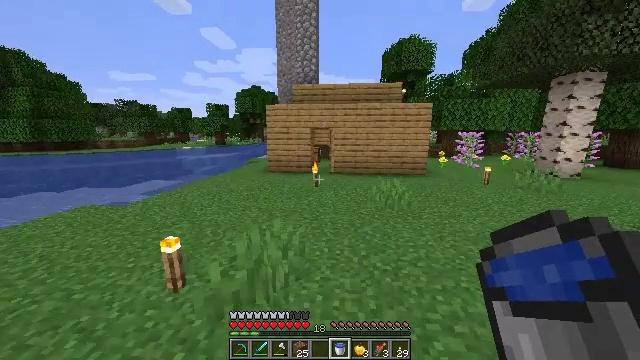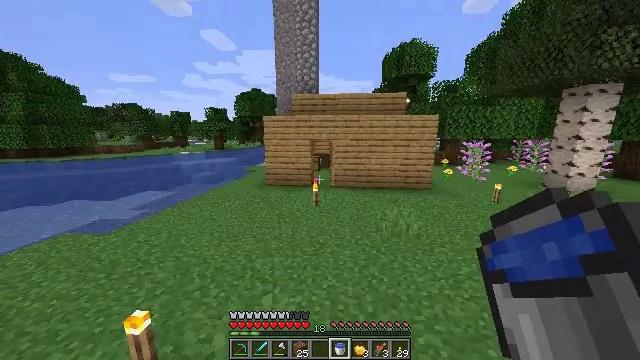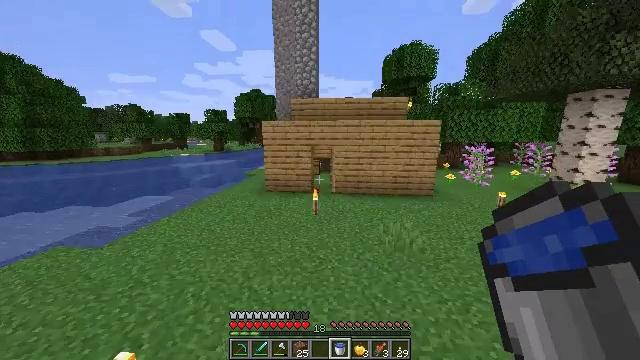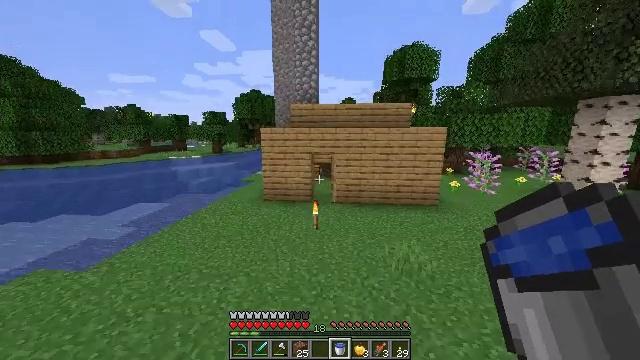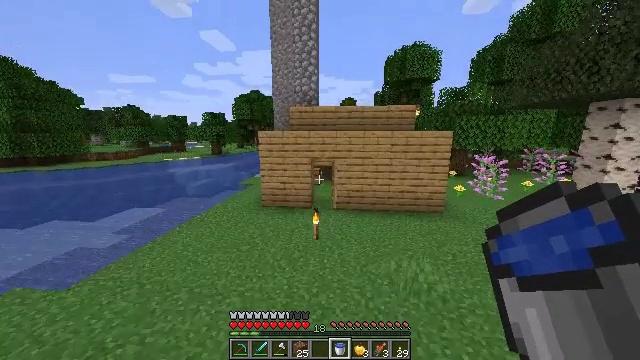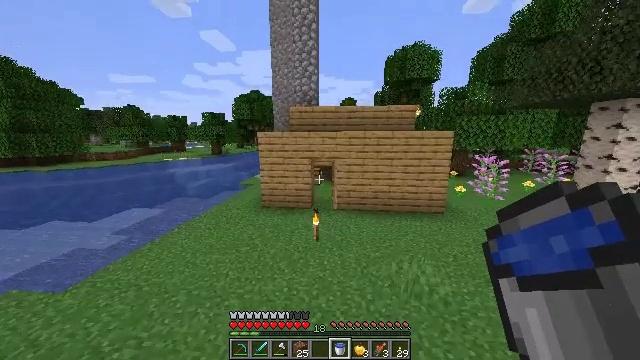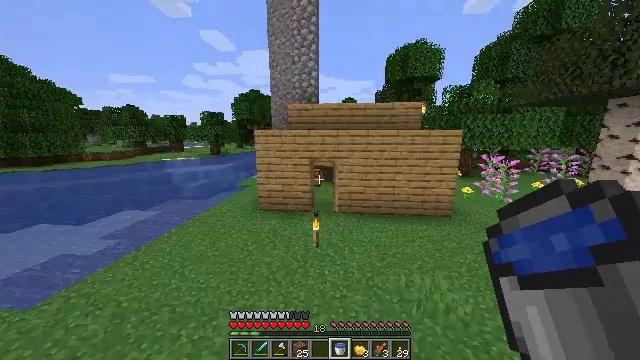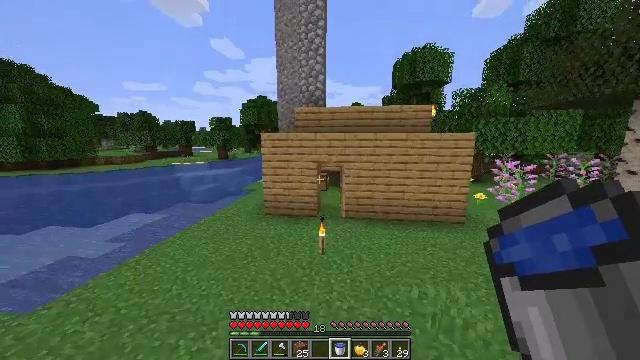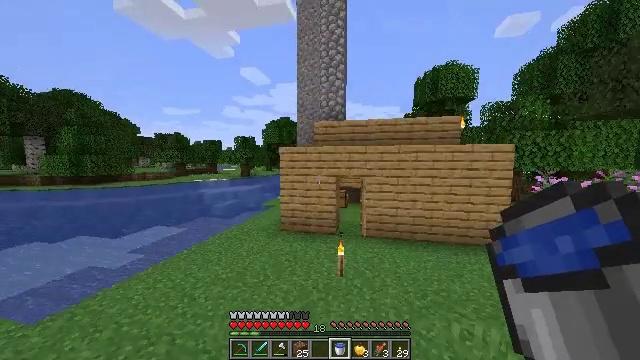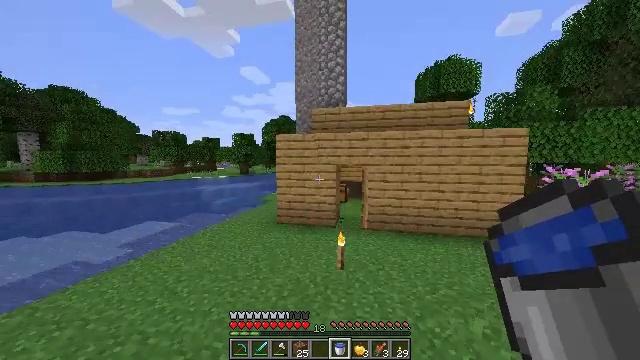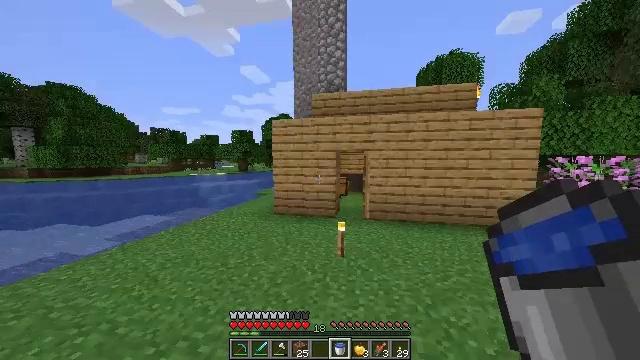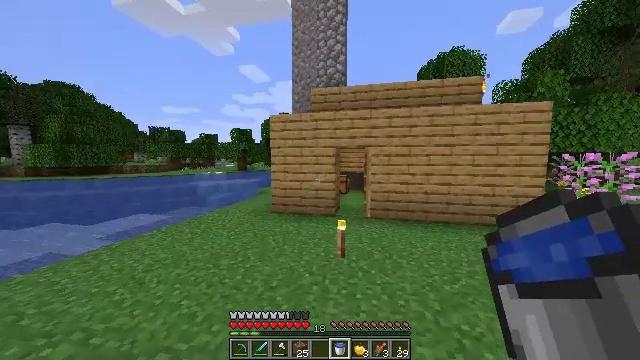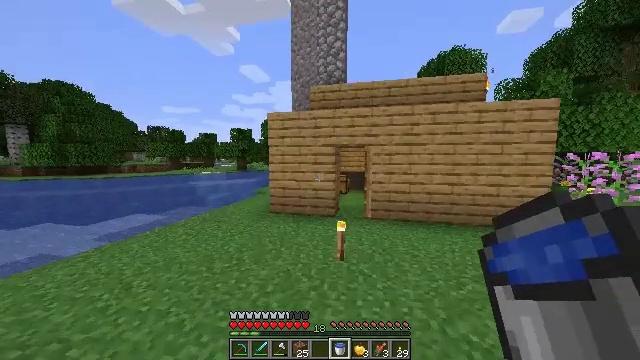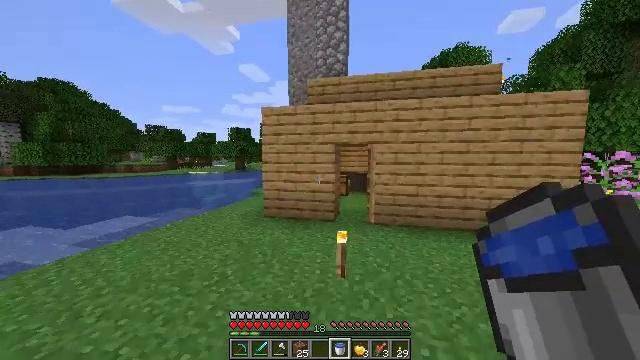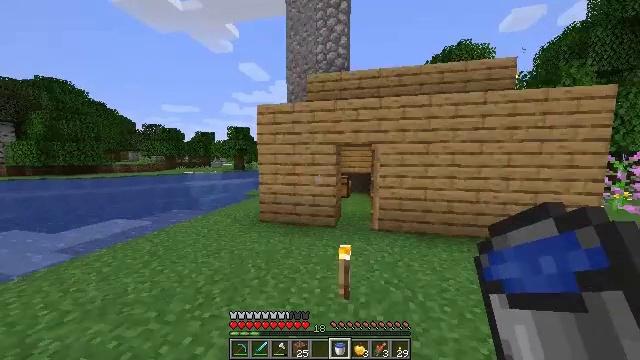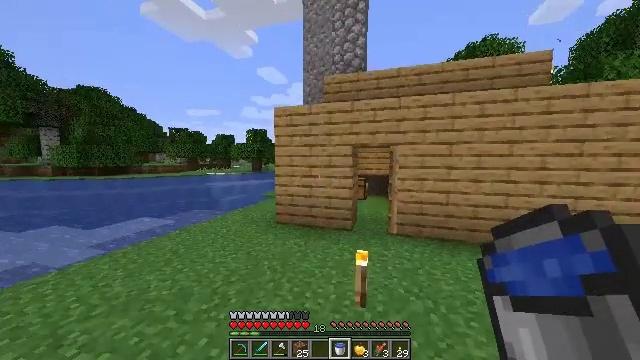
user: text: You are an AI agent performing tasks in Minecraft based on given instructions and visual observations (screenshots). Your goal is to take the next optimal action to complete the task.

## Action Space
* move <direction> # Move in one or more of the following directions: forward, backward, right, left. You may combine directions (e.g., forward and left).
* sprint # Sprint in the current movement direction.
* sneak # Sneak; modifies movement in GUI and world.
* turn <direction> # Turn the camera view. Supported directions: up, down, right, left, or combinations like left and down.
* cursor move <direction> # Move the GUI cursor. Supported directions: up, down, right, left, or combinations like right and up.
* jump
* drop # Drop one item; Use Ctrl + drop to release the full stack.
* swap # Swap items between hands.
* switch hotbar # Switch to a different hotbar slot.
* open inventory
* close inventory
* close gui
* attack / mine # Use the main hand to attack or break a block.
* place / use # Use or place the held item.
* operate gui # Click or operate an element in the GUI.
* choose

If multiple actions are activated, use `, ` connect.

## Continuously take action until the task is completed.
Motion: motion action
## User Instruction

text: Make a chest using planks.
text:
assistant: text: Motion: move forward, sprint, jump
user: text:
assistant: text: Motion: move forward, sprint, jump
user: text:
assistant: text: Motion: move forward, sprint, jump
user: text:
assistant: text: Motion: move forward, sprint, jump
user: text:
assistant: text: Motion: move forward, sprint, jump
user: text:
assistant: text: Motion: move forward, sprint, jump
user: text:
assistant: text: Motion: move forward, sprint, turn left and up
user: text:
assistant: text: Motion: move forward, sprint, turn left and up
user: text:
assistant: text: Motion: move forward, sprint
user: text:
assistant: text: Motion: move forward, sprint
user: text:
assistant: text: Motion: move forward, sprint
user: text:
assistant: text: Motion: move forward, sprint
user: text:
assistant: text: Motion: move forward, sprint
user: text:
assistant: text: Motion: move forward, sprint
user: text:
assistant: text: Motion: move forward, sprint, turn left
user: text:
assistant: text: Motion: move forward, sprint, turn left and up
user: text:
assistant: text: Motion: move forward and move left, sprint, turn left and up
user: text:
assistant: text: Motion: move forward and move left, sprint
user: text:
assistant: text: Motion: move forward and move left, sprint
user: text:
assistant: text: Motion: move forward and move left, sprint, turn right and up
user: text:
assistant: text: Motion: move forward and move left, sprint, turn right and up
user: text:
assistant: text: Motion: move forward and move left, sprint, turn right and up
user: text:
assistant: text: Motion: move forward and move left, sprint, turn right and up
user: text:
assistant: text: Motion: move forward and move left, sprint, turn right and up
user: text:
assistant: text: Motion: move forward and move left, sprint, turn right
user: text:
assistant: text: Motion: move forward, sprint
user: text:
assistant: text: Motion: move forward, sprint
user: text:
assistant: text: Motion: move forward, sprint
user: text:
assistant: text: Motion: move forward, sprint
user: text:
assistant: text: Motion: move forward